Question: I have a OpenFire 3.7.1 Server configured on im.domain.com. I want to Google Talk Federation on this server, so that my users can chat with other GTalk users.
This is my SRV Records on GoDaddy.

I am very new to OpenFire & Jabber. I've a OpenFire which is configured on im.domain.com which runs on AWS EC2 Micro Instance.
But when I test this using <URL> it fails.
Please help me, Thanks in advance.
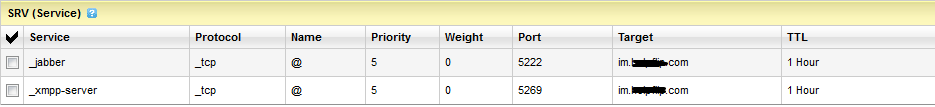
Answer: I've solved problem. The problem was with the DNS Records. I have changed the "Name" to "im" and renamed service to "_xmpp-client" from "_jabber".